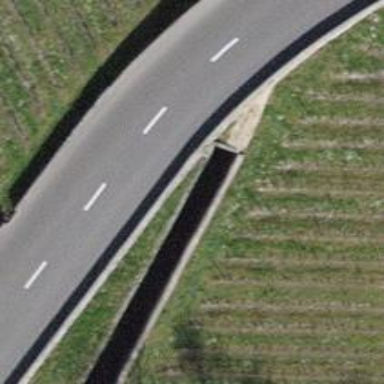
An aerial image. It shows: There is tunnel.